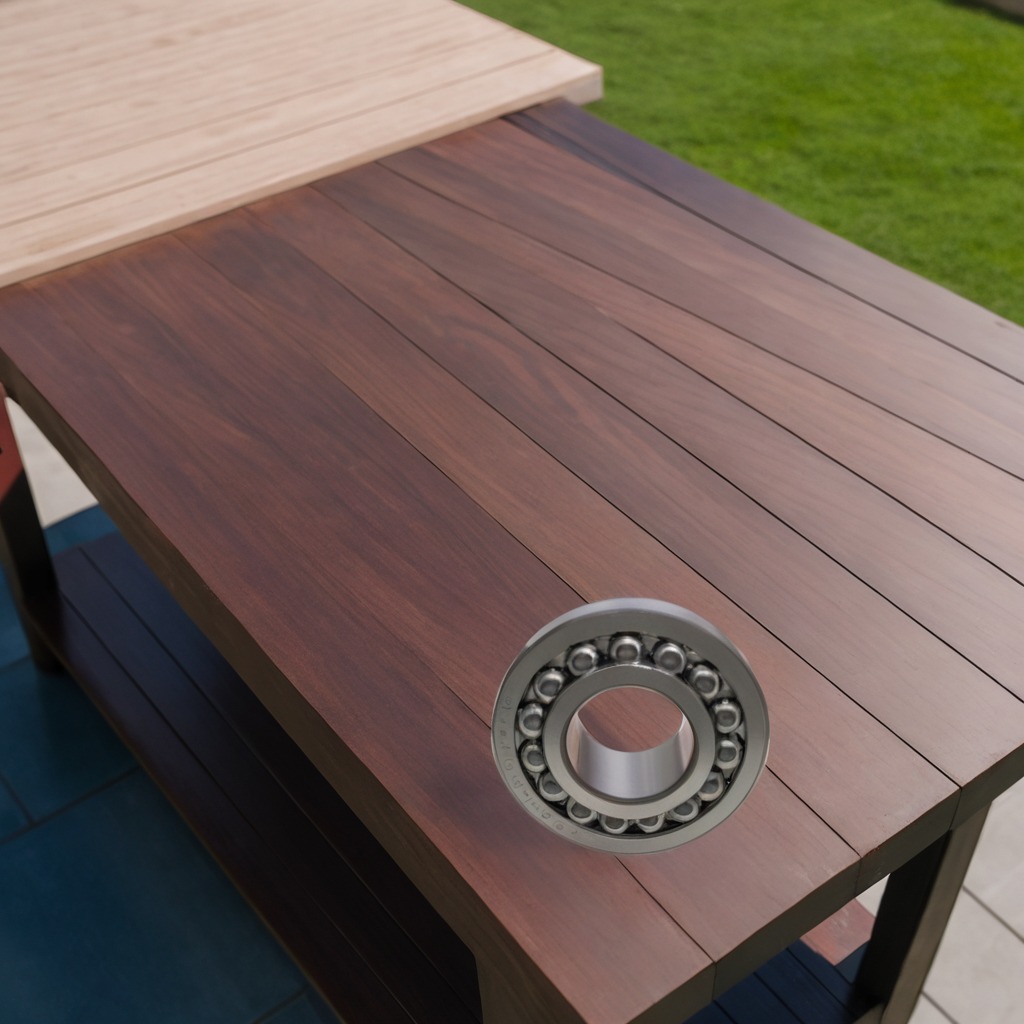
A metal ball bearing is lying on the workbench.